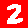
Digit: 2